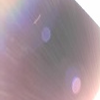
Label: sunburn